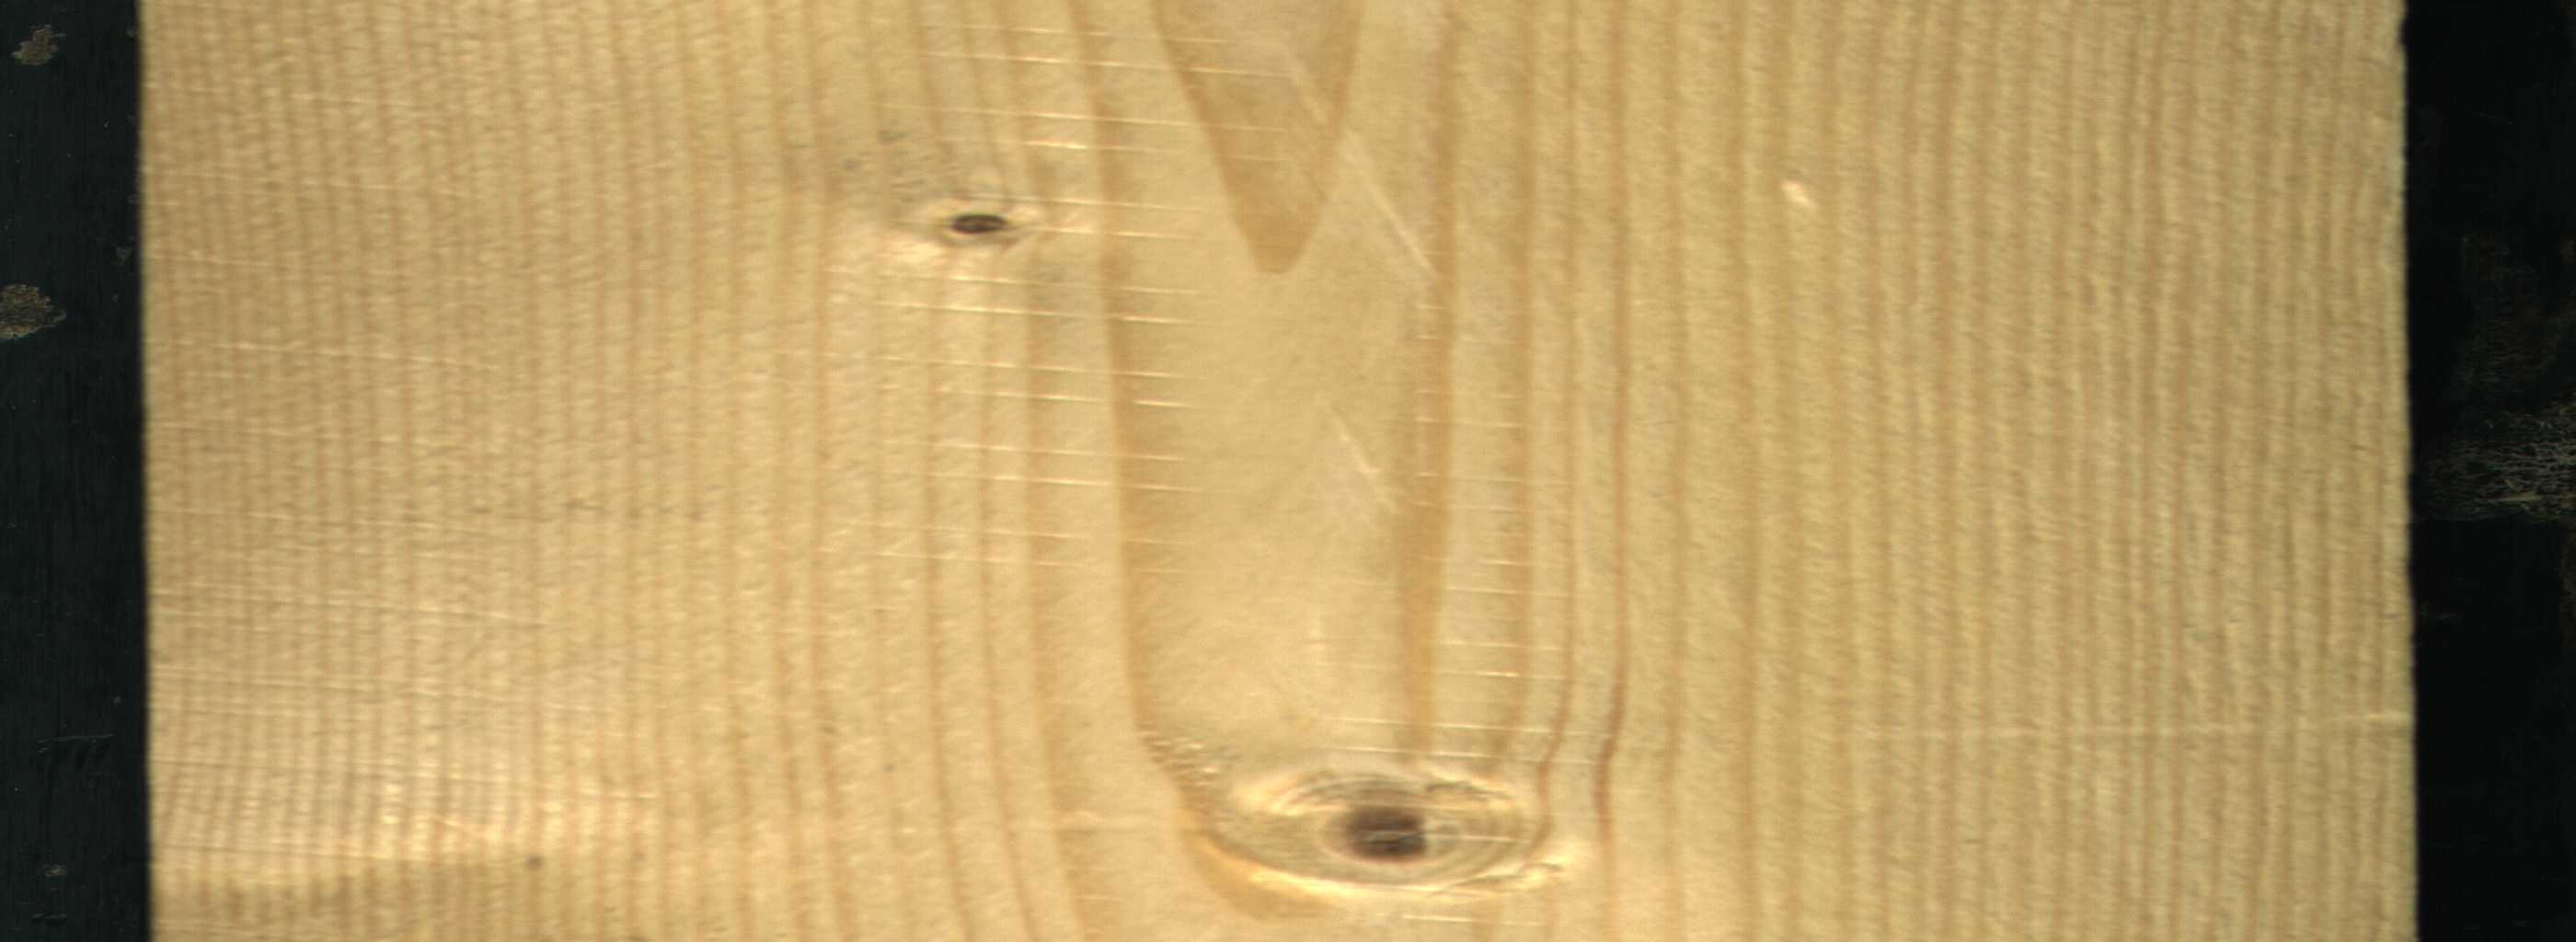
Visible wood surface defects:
Live_Knot
Live_Knot